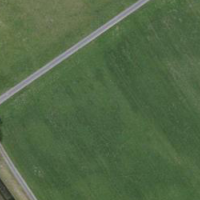
EUNIS habitat code: 52
Species observed at this site:
Pseudochorthippus parallelus
Chorthippus biguttulus